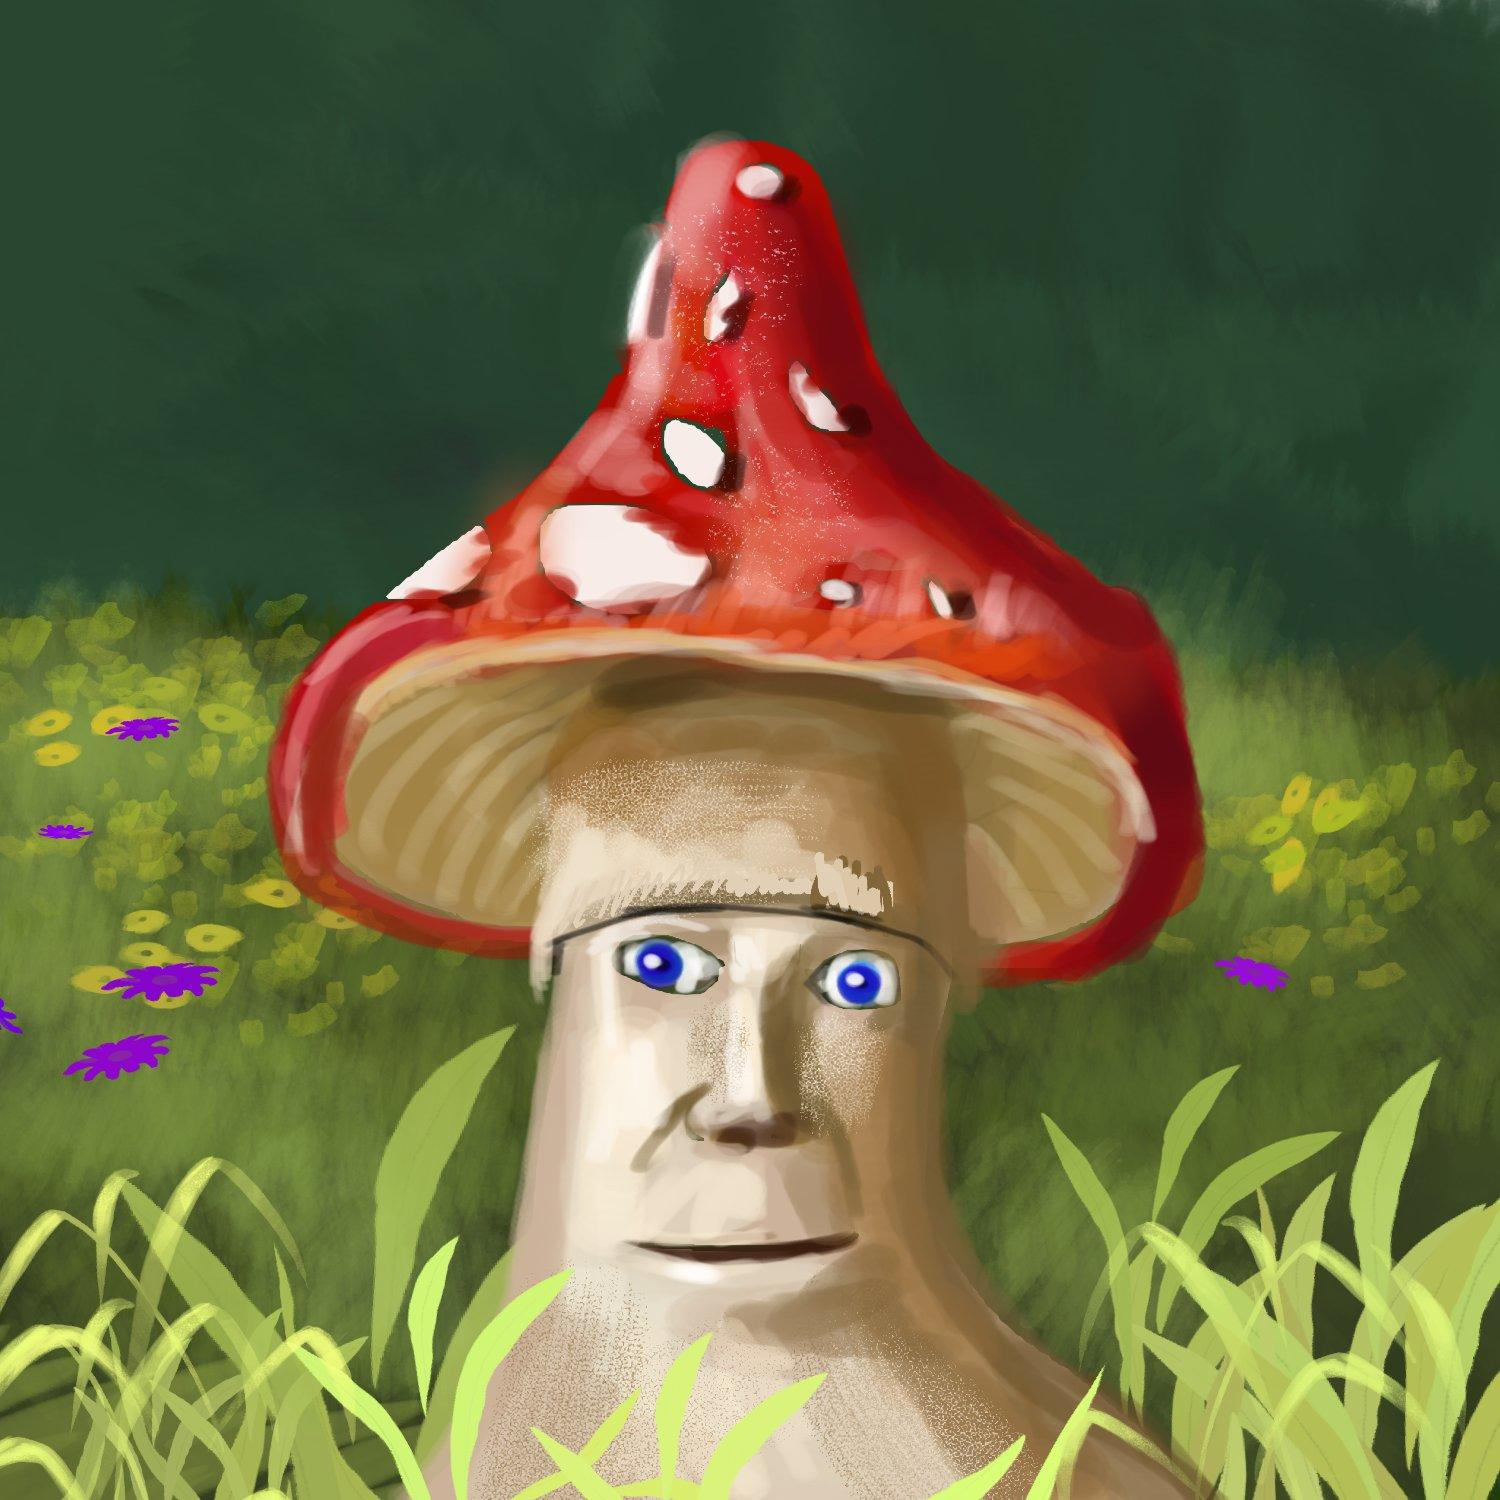
Label: 5_Wojak_with_Background